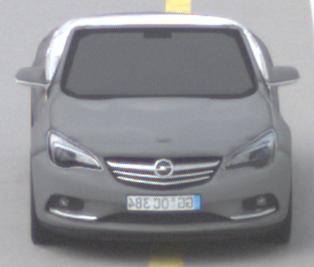
Make: Opel
Model: Cascada 1.4 Turbo
Detailed model: Cascada
Model produced from: 2013/03
Model produced until: 2015/01
Doors: 2
Color: gray
Road condition: dry road
Daytime: morning or afternoon
Contrast: low contrast